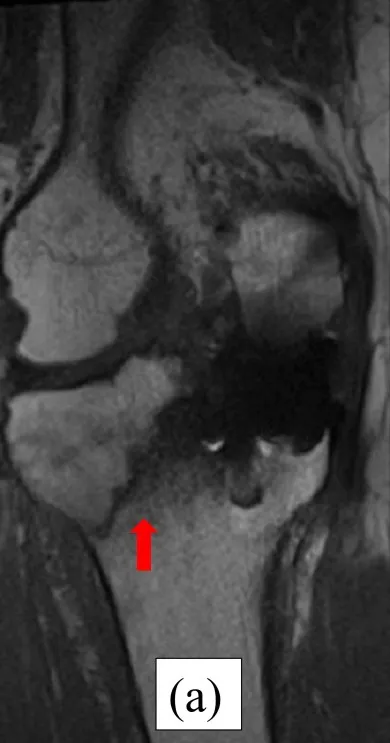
Magnetic resonance imaging (MRI) and radiography at five weeks postoperatively. . (a) The red arrow of the MRI shows a fracture line from the intersection of the longitudinal and transverse tibial osteotomies through the lateral pinhole to the end of the lateral tibial diaphysis of the right knee.
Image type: radiology (mri)